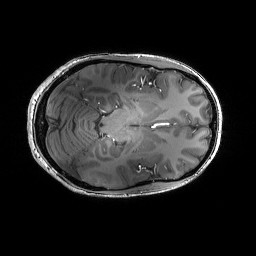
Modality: T1w
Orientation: axial
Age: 26
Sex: female
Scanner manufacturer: siemens
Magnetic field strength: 6.98 T
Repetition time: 2.37 s
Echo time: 0.00231 s